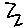
Label: zigzag